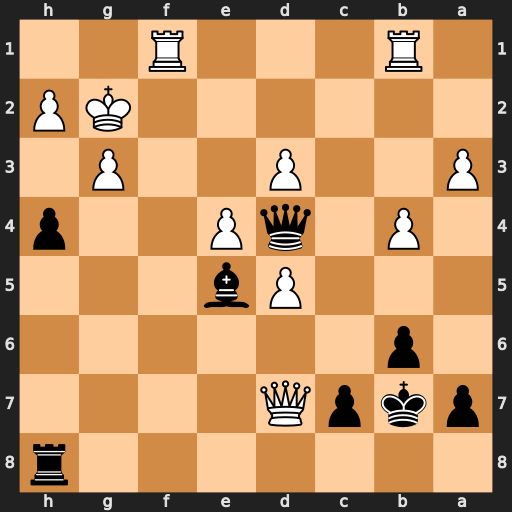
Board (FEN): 7r/pkpQ4/1p6/3Pb3/1P1qP2p/P2P2P1/6KP/1R3R2
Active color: b
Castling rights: -
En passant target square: -
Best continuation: hxg3 Qc6+ Kb8